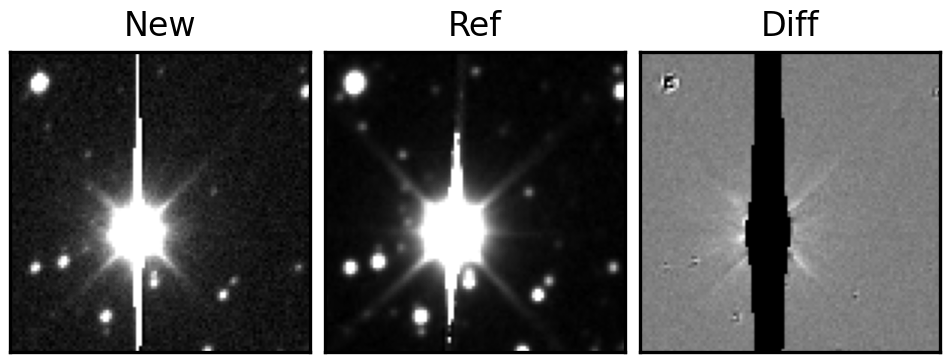
Label: bogus